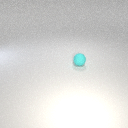
small cyan rubber sphere